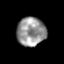
Tissue: prostate
Cell type: T cells
Senescence score: 0.3589
Nuclear area (px): 811
Mean DAPI intensity: 147.803